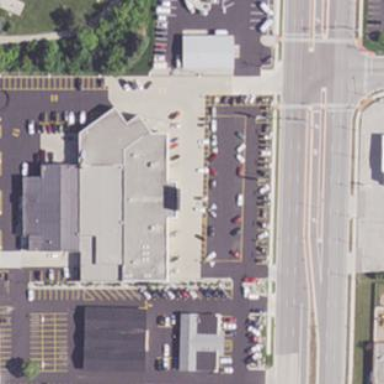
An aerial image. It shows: Car shop building.